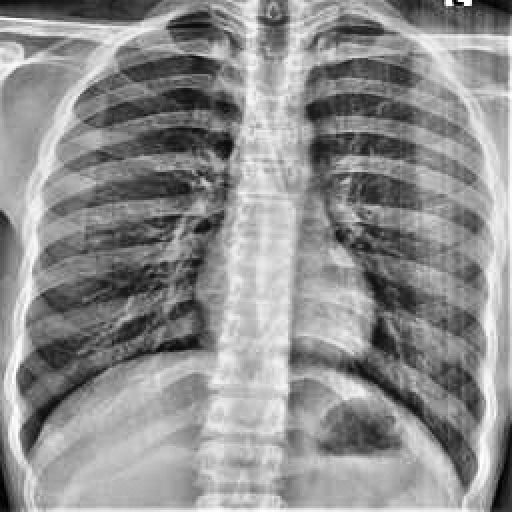
Finding: NORMAL